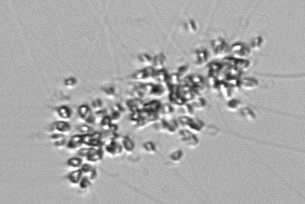
Label: Chaetoceros_didymus_TAG_external_flagellate